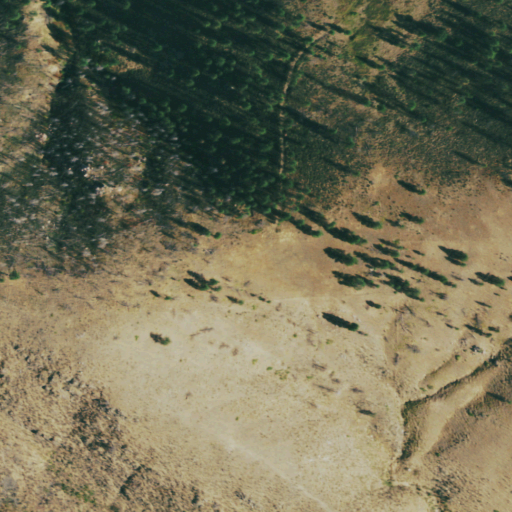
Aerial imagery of gap in Colorado named Cloudy Pass containing shrub, evergreen forest, grassland, deciduous forest, and mixed forest